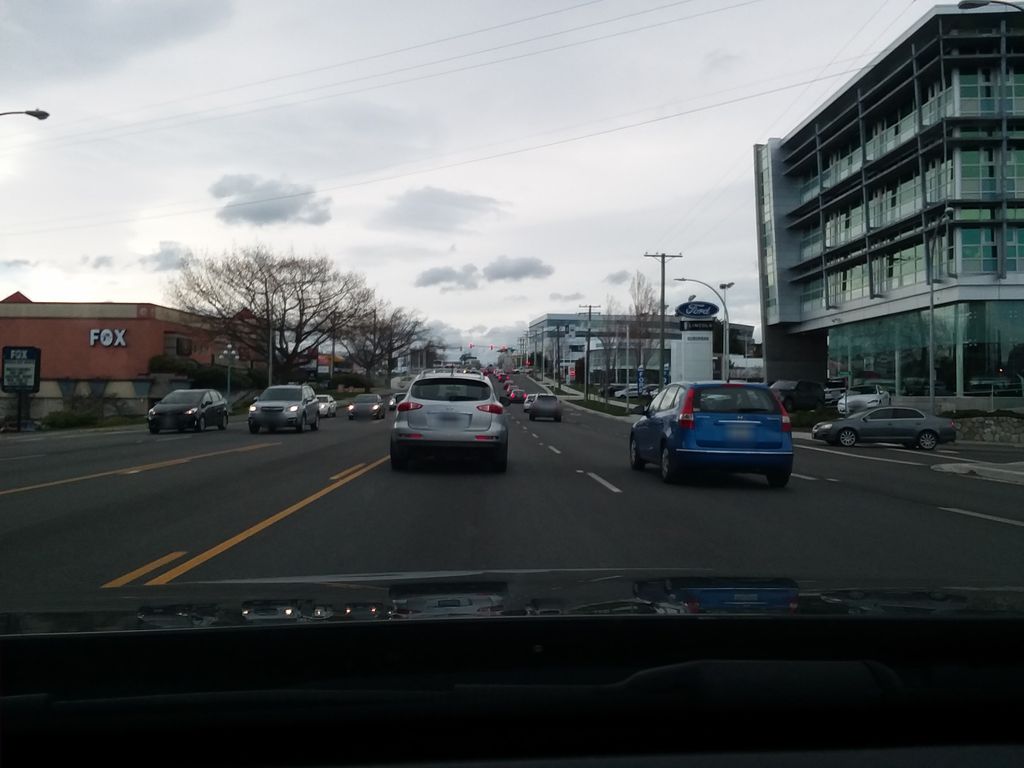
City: victoria